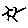
Label: sun